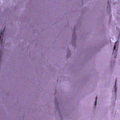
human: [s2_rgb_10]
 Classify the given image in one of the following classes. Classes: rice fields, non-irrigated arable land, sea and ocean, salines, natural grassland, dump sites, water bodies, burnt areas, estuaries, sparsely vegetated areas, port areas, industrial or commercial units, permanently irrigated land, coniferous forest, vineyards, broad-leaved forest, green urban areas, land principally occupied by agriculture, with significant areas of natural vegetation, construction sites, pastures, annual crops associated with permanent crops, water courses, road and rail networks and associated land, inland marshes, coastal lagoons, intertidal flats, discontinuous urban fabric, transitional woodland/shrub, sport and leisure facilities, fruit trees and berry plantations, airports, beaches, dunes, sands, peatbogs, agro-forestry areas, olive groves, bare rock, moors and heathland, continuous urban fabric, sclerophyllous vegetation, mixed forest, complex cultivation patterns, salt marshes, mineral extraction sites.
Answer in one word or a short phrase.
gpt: sea and ocean